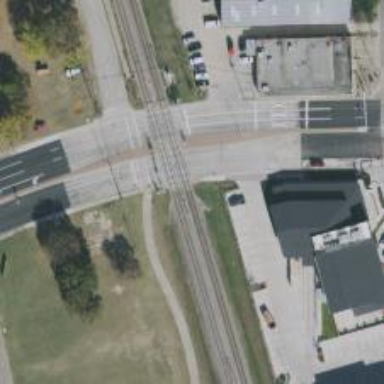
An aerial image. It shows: Light rail railway system with contact lines for electrification.